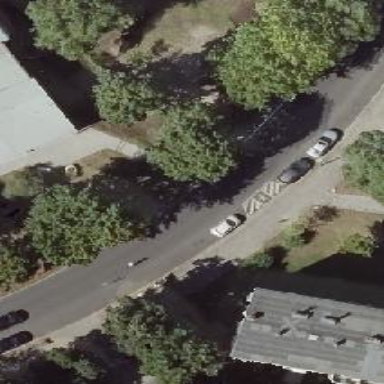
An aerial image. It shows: Residential road with asphalt surface and sidewalks on both sides. There is parking lane on the right and on-kerb parking on the left.